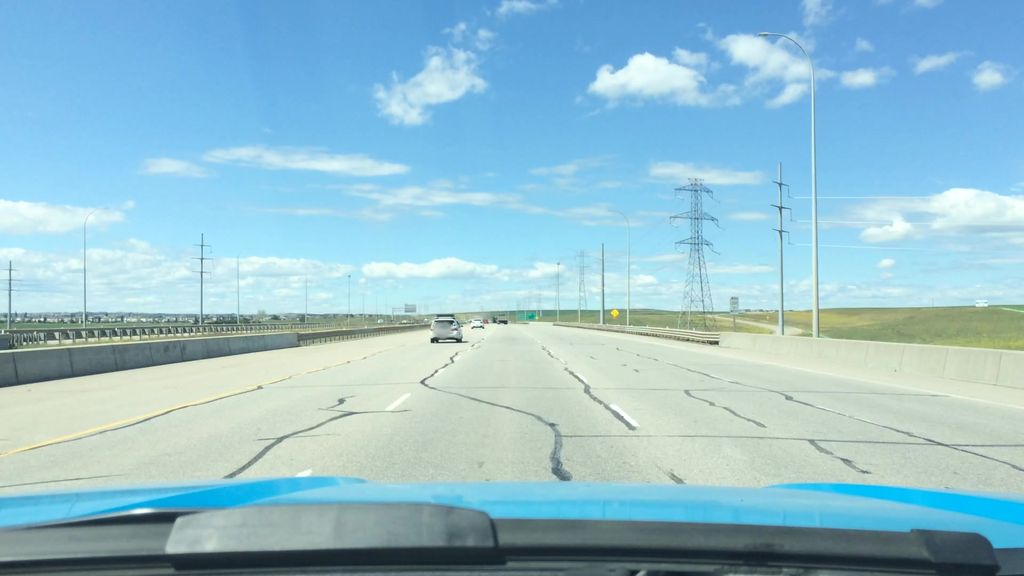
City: calgary